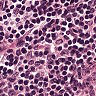
Metastatic tissue present: no